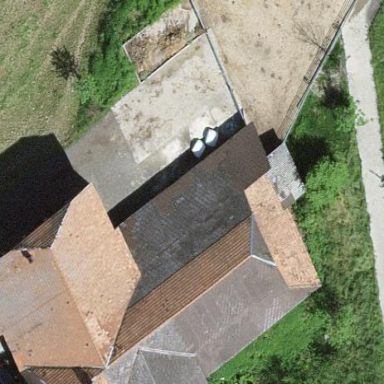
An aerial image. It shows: Farm building.